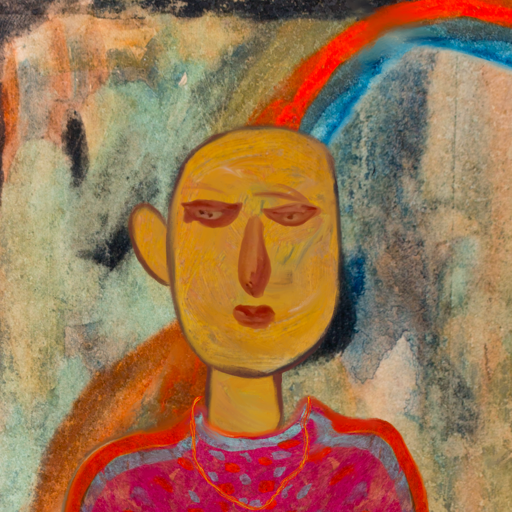
Background: Childish, Head And Neck Front: After_Raid, Face Front: Pious_Lady, Bust: Sisters, Hair Front: Blank, Head Accessory: Blank, Second Necklace: Gypsy_Mother_2, Necklace: Blank, Baby: Blank